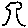
Label: tree